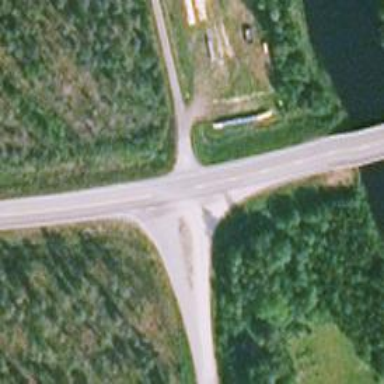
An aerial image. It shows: Road with "give way" sign.